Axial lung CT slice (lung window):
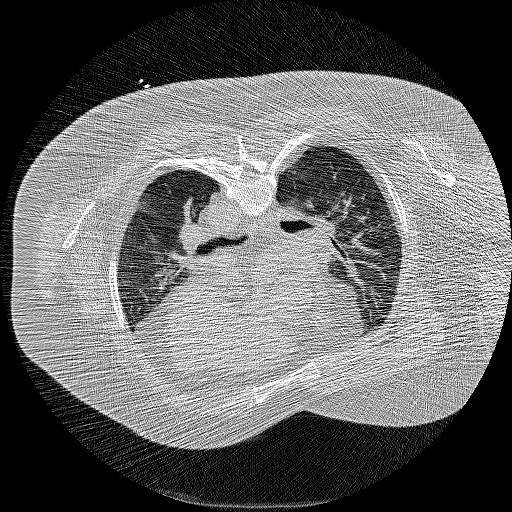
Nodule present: no